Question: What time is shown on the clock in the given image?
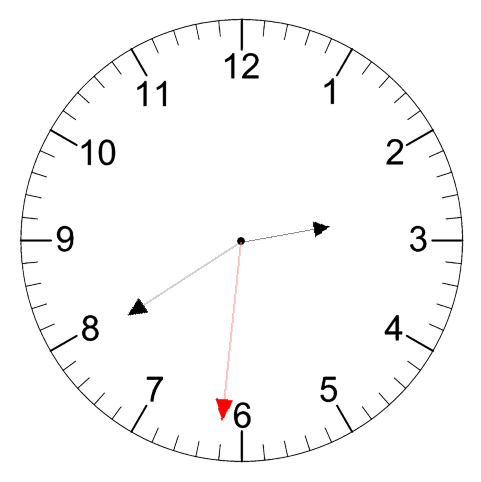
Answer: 02:39:31